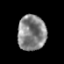
Tissue: prostate
Cell type: T cells
Senescence score: 0.2827
Nuclear area (px): 980
Mean DAPI intensity: 133.005